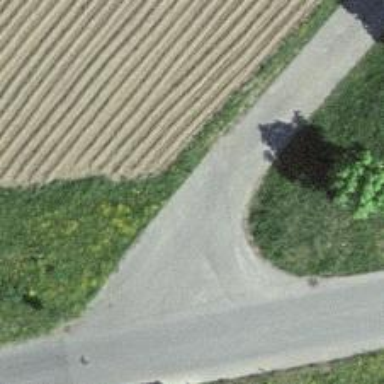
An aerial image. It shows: Well-maintained track road with grade 1 tracktype.